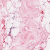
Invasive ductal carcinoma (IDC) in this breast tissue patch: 0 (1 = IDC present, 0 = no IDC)